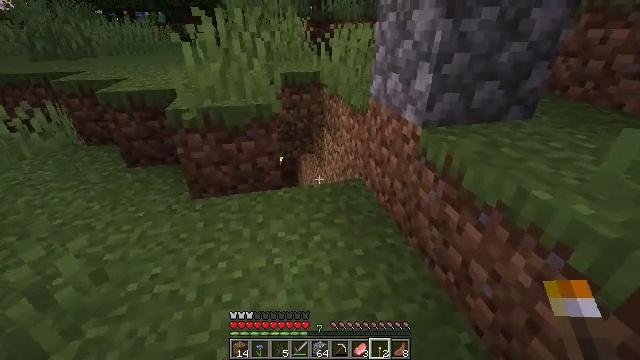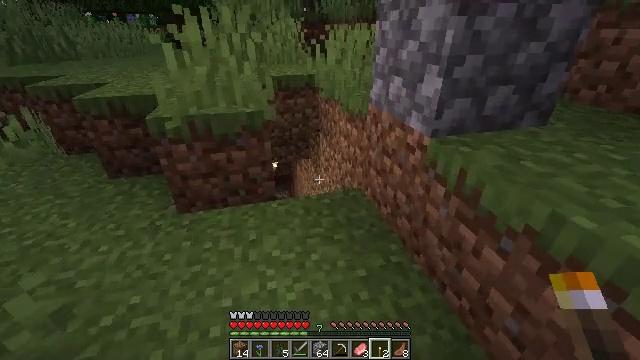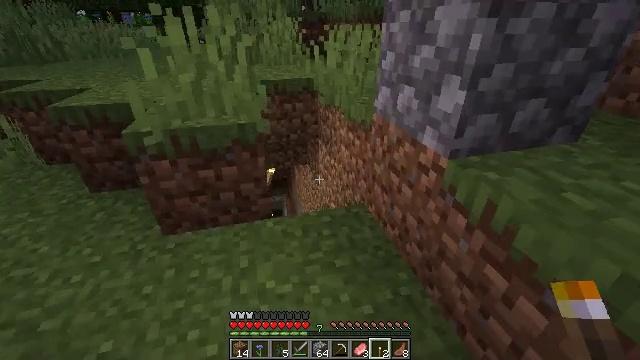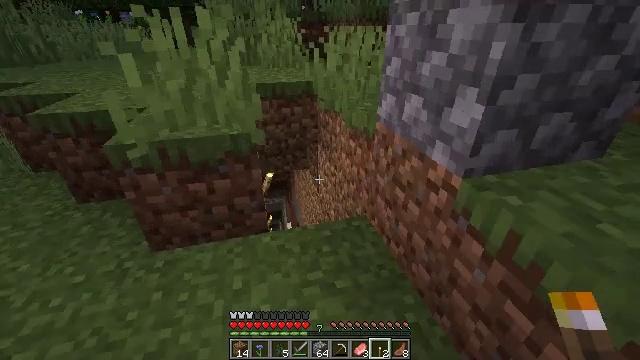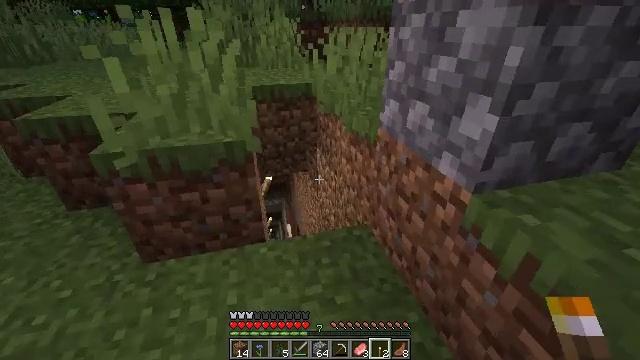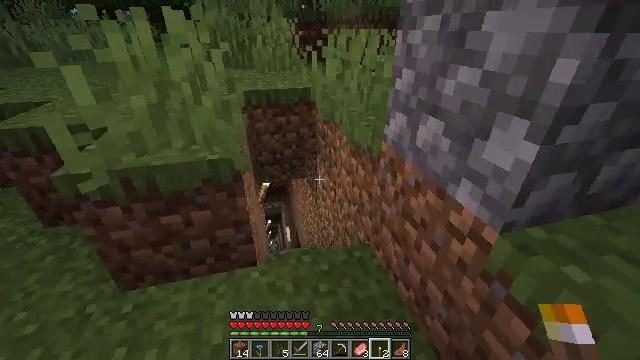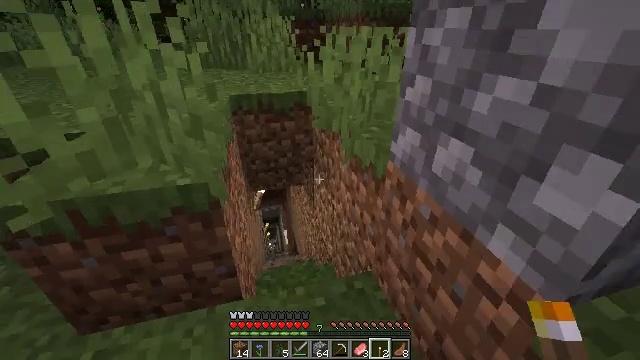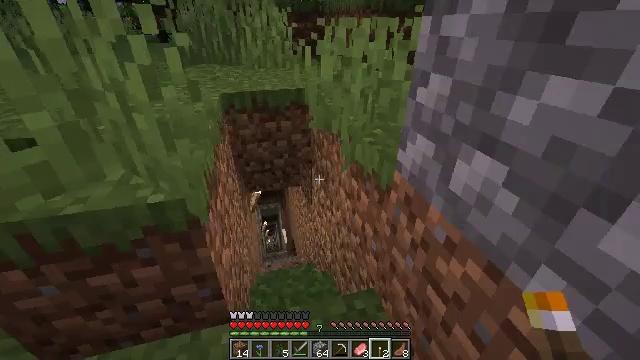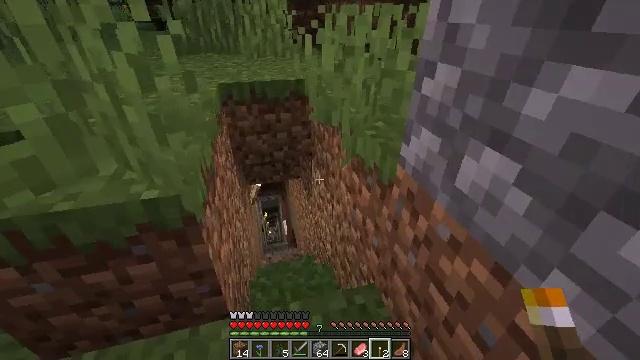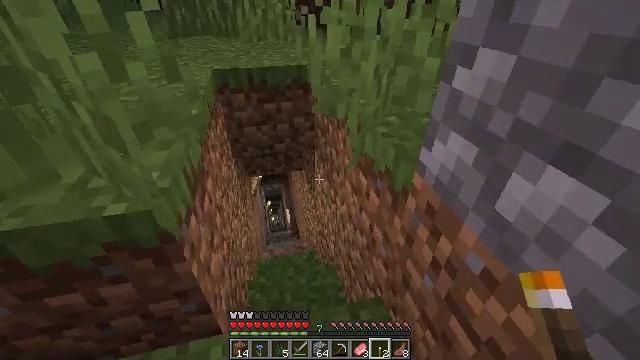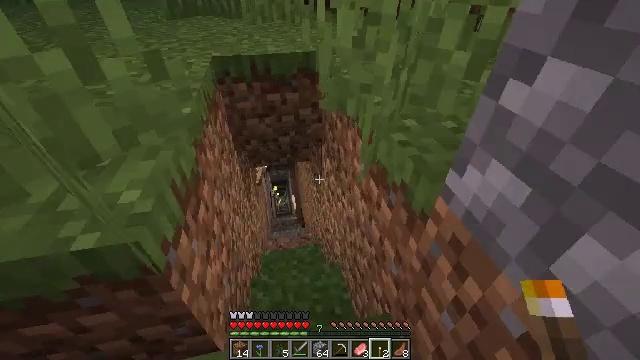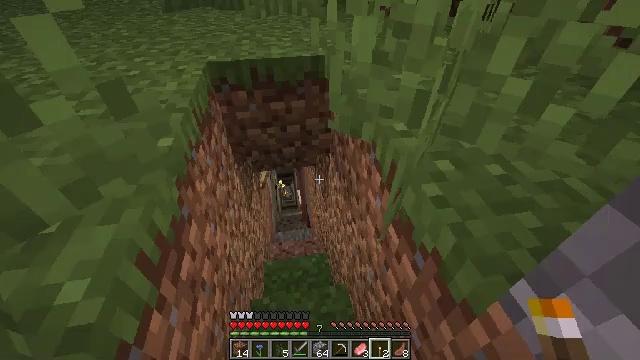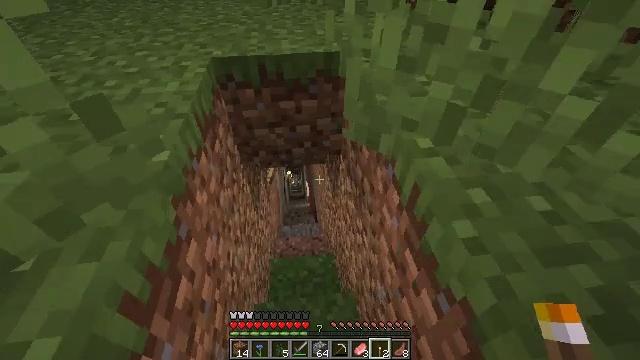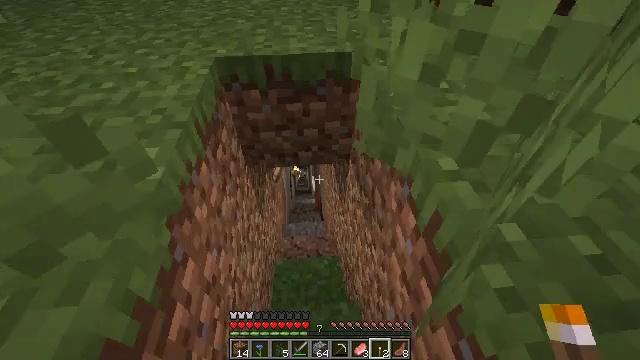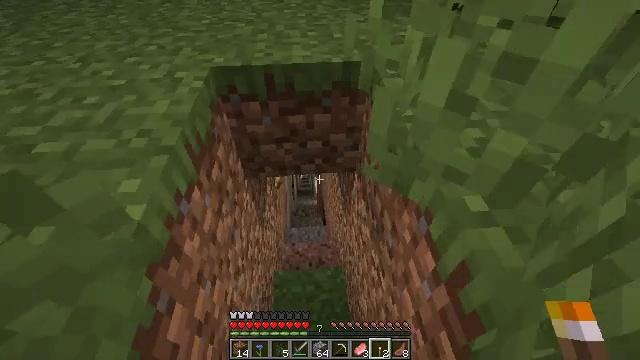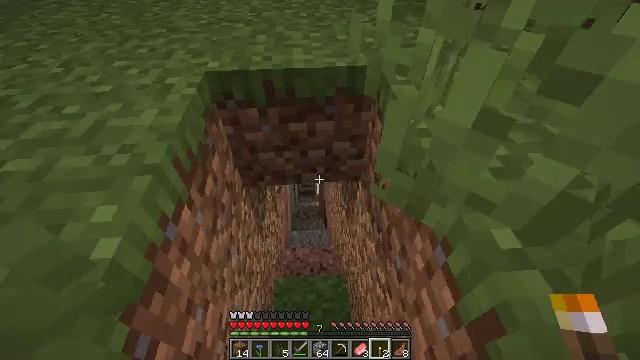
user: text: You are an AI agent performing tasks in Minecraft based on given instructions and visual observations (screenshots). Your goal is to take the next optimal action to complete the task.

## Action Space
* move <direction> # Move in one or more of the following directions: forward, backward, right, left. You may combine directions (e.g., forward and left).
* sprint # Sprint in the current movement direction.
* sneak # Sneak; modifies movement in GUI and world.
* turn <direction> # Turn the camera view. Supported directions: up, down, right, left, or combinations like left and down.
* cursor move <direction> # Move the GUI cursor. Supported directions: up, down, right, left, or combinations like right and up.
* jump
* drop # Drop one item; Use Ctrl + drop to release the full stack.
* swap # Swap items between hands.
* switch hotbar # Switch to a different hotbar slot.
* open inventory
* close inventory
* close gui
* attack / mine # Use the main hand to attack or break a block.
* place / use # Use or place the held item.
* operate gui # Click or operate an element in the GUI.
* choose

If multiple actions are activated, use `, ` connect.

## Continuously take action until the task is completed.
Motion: motion action
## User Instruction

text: Open the crafting table to create cobblestone stairs.
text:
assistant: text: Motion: move forward, turn right
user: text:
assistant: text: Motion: move forward
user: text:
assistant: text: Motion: move forward
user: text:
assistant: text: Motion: move forward
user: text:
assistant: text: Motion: move forward
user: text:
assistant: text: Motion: move forward
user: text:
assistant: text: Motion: move forward, turn down
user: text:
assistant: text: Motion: move forward, turn down
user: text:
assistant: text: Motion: move forward, turn left and down
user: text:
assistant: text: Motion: move forward, turn left and down
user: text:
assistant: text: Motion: move forward, turn left and down
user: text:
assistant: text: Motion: move forward, turn left and down
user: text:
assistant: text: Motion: move forward, turn left and down
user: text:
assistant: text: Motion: move forward
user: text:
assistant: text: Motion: move forward
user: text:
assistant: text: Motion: move forward
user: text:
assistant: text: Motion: move forward
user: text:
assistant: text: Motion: move forward
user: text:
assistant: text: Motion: move forward
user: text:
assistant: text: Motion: move forward
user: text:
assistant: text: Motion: move forward
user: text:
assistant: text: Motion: move forward
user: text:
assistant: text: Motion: move forward
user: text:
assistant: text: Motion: move forward
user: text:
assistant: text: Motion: move forward
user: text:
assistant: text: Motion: move forward
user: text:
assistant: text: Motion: move forward
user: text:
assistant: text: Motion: move forward
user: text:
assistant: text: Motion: move forward
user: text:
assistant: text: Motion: move forward